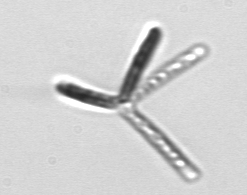
Label: Thalassionema